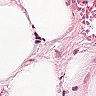
Metastatic tissue present: no